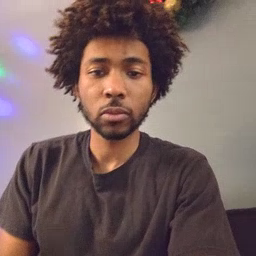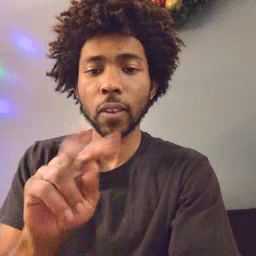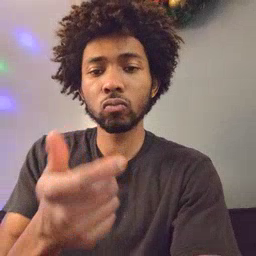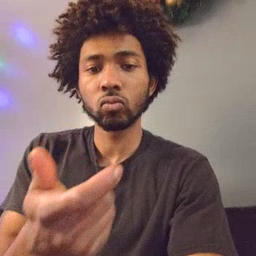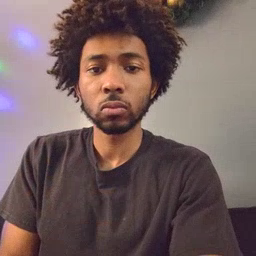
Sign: TV